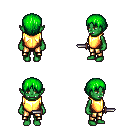
a pixel art fantasy rpg character, female body template, orc, green skin, gold chest armor, gold greaves, green plain hairstyle, dagger, four views (front, back, left, right), 2x2 character sprite sheet, small pixel art, hard edges, no anti-aliasing